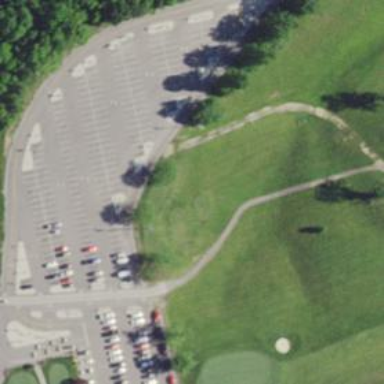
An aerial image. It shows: Service road designated as golf cart path.